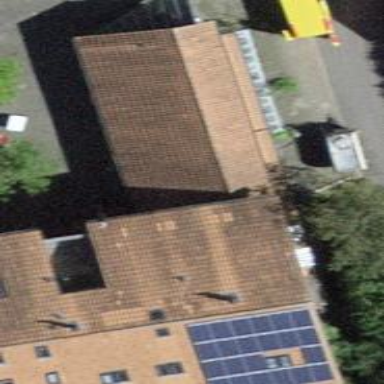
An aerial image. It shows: Residential building.